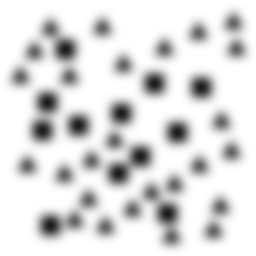
Squares: 12
Triangles: 26
Stars: 0
Total shapes: 38